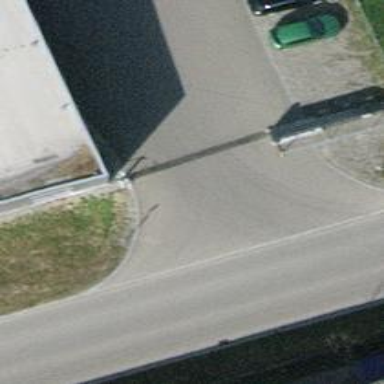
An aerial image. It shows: Gate.